Question: I'd like to resize the components contained in a 3D binary image sequence without changing any of the dimensions of the sequence itself.
I'm not sure if I need to do it on a component-by-component basis, if yes, then how do I create a transform such that the resized components are re-positioned 'correctly' in the image sequence? By 'correctly', I mean with the same centre of mass as the original unprocessed components.
(If that last paragraph doesn't make sense then please ignore)
A 2D example: suppose I wanted to enlarge by 10% the white blobs in the following [295x445] image

How would you do this without making the image itself larger?
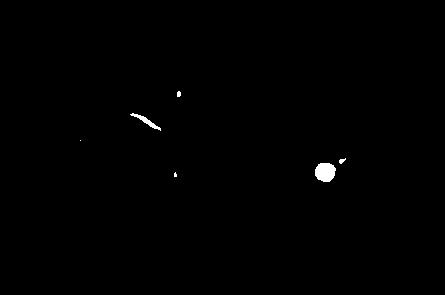
Answer: you could use the <URL> function to dilate the regions of interest. The examples in the webpage show how to use this function.